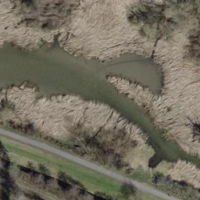
EUNIS habitat code: 21
Species observed at this site:
Certhia brachydactyla
Numenius arquata
Corvus corone
Podiceps cristatus
Fulica atra
Anas crecca
Falco subbuteo
Alcedo atthis
Botaurus stellaris
Gallinago gallinago
Sylvia atricapilla
Chroicocephalus ridibundus
Phylloscopus collybita
Gallinula chloropus
Cygnus olor
Ardea alba
Erithacus rubecula
Pica pica
Phoenicurus phoenicurus
Acrocephalus scirpaceus
Echium vulgare
Motacilla cinerea
Cyanistes caeruleus
Acrocephalus schoenobaenus
Alopochen aegyptiaca
Anas platyrhynchos
Aythya fuligula
Passer domesticus
Nycticorax nycticorax
Columba palumbus
Turdus merula
Phalacrocorax carbo
Centaurea scabiosa
Mareca strepera
Egretta garzetta
Parus major
Hirundo rustica
Prunus padus
Milvus milvus
Prunus spinosa
Polyommatus icarus
Sympetrum striolatum